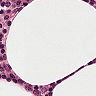
Metastatic tissue present: no